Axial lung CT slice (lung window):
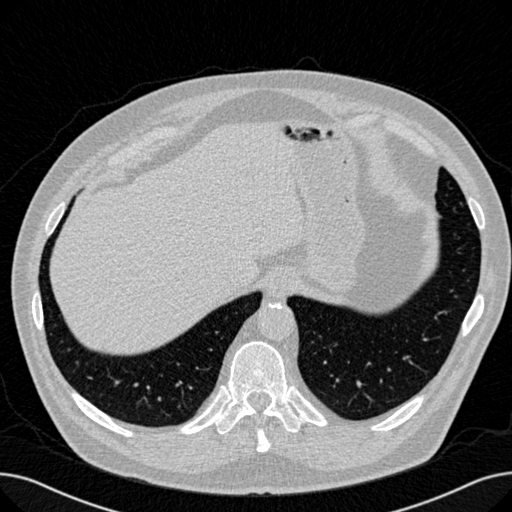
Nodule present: no